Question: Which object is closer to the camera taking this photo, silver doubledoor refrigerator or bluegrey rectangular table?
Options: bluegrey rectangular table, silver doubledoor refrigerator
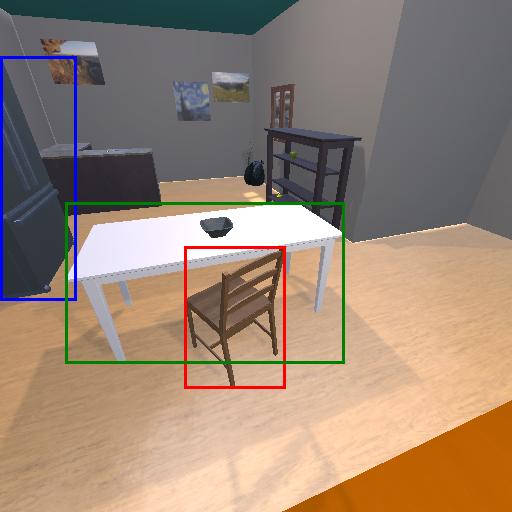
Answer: bluegrey rectangular table